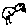
Label: bird